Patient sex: M
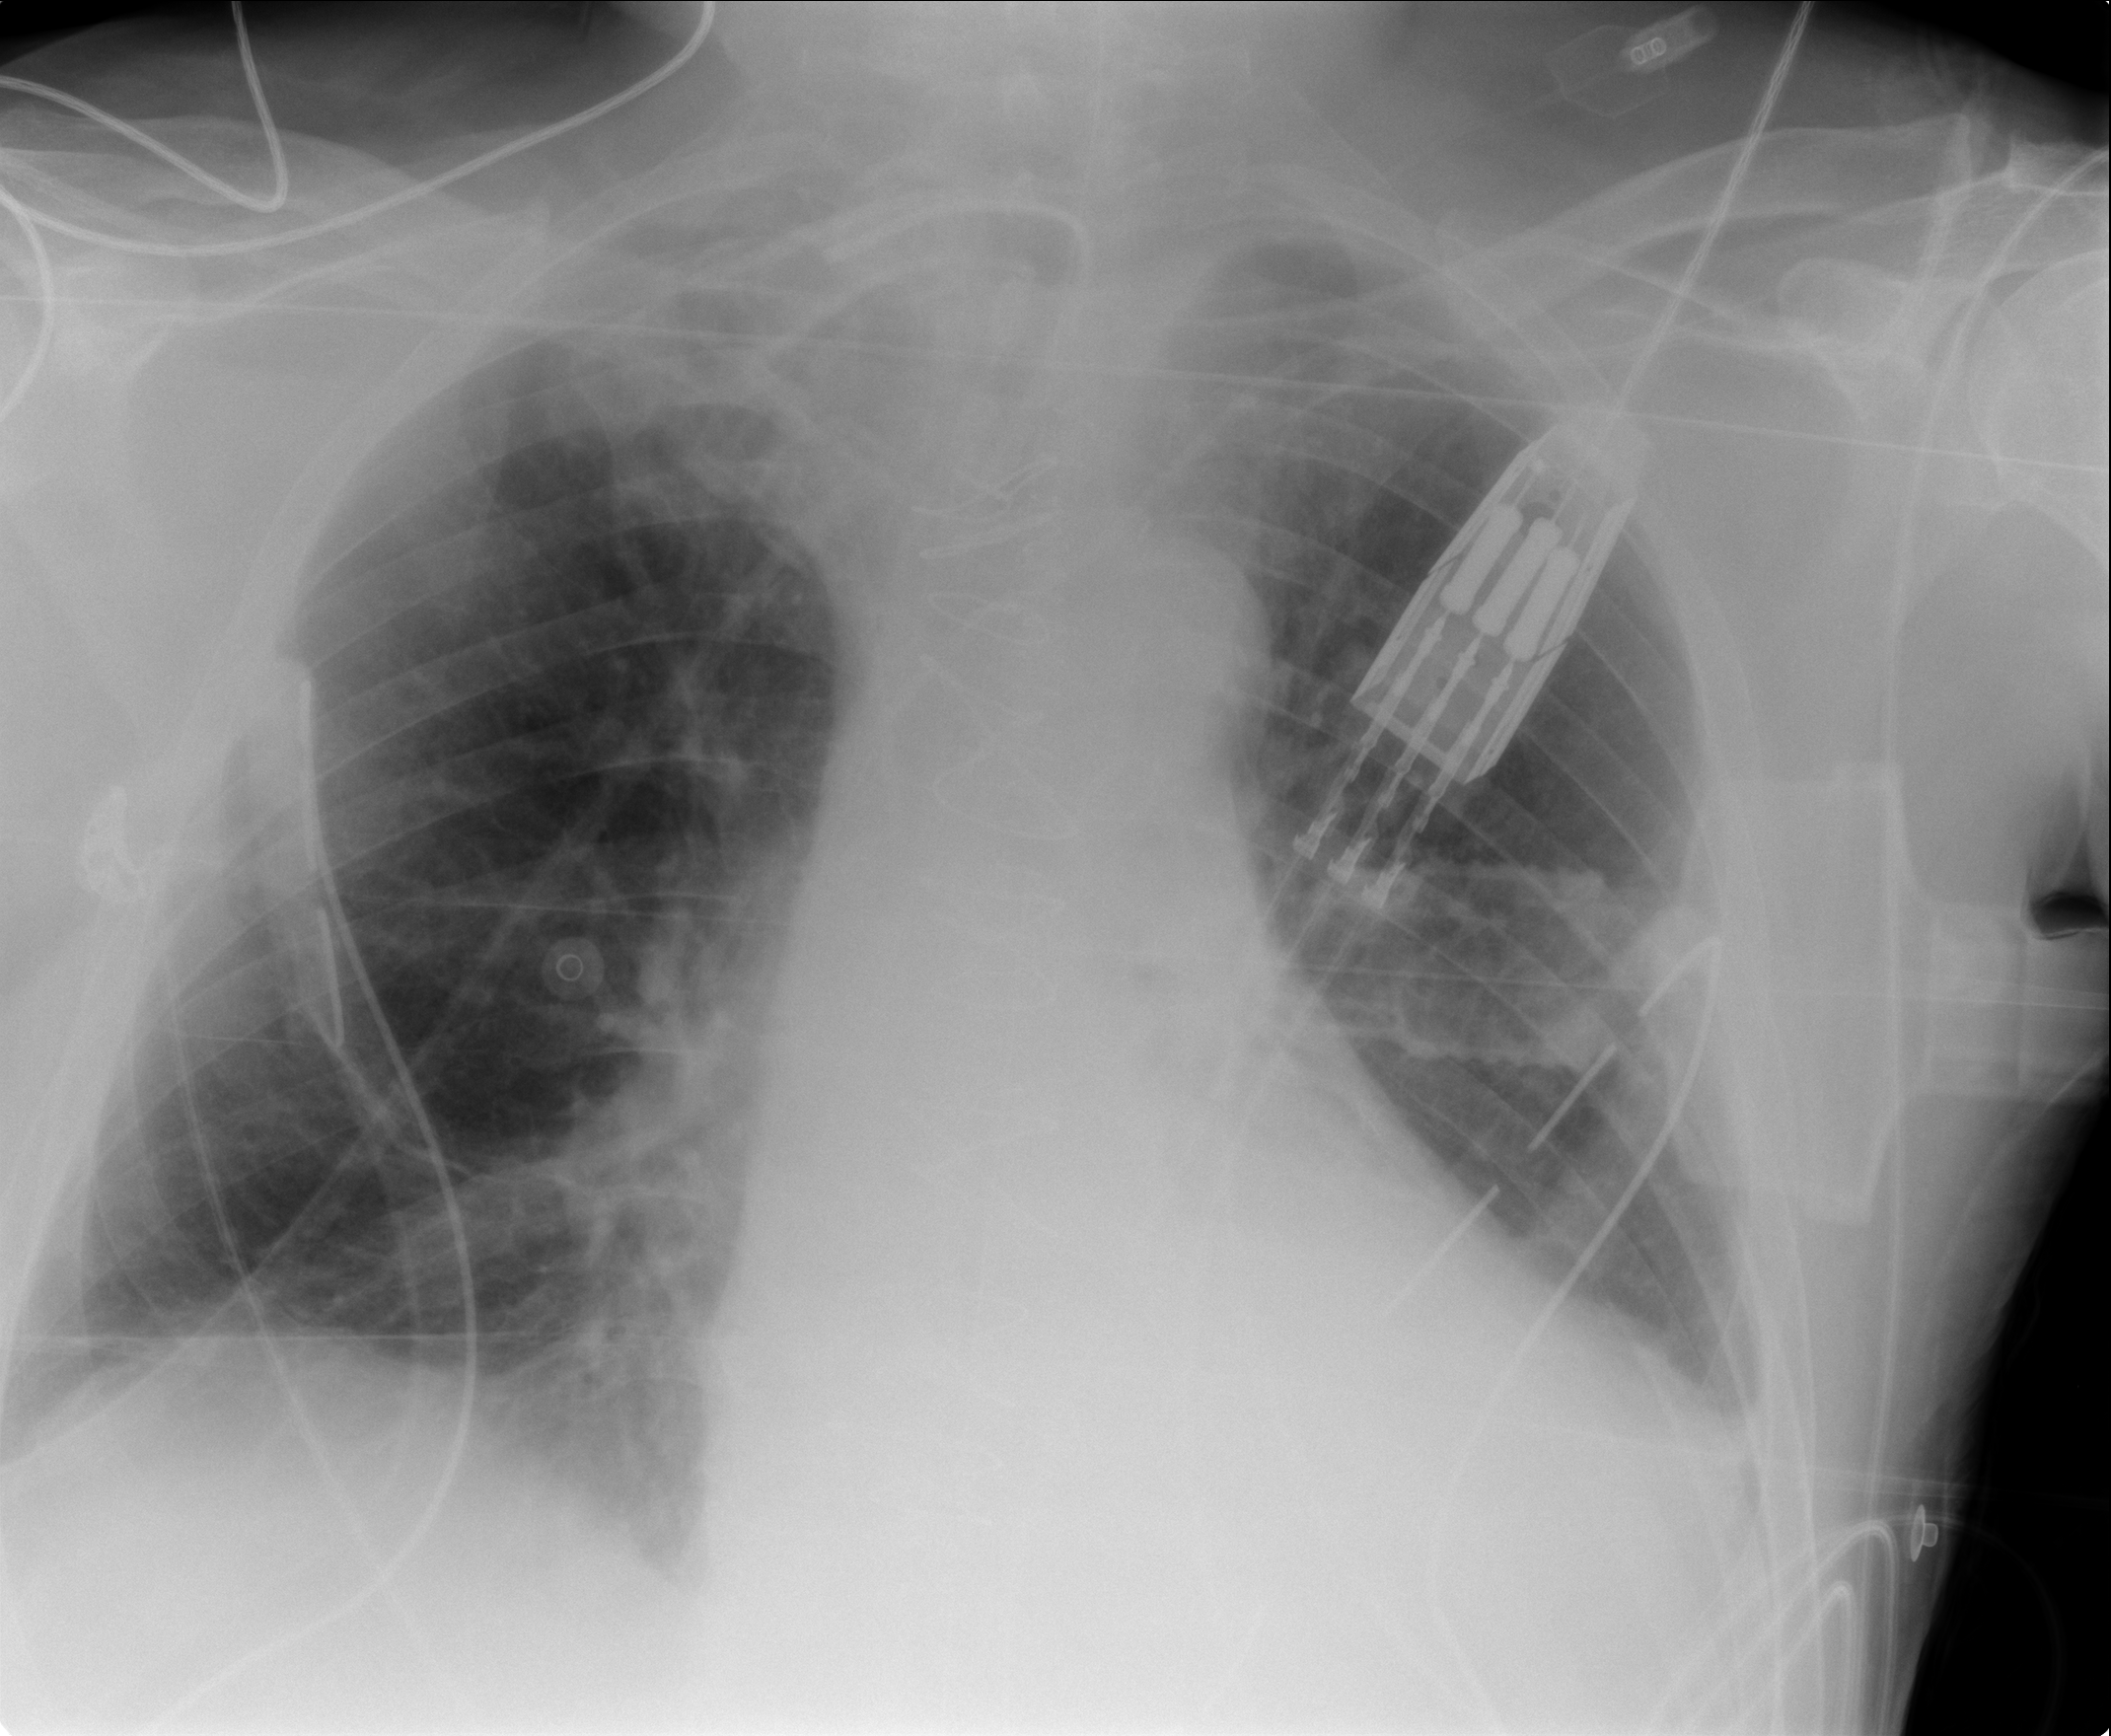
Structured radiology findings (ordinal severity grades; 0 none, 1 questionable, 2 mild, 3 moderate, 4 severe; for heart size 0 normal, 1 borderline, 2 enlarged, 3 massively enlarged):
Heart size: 1
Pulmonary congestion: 1
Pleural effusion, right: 0
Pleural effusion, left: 0
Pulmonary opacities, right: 0
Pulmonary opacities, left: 0
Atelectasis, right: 1
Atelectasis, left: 2